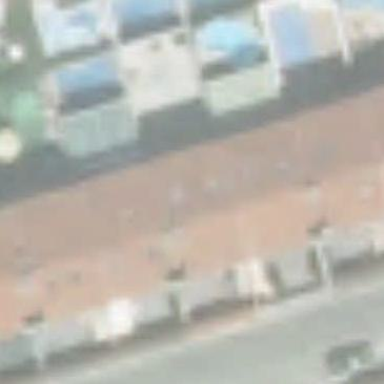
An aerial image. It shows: Terraced building with pitched roof oriented across.